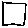
Label: square